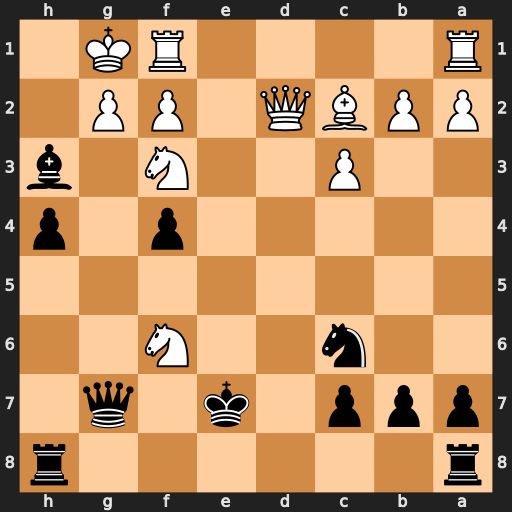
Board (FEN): r6r/ppp1k1q1/2n2N2/8/5p1p/2P2N1b/PPBQ1PP1/R4RK1
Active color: b
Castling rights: -
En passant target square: -
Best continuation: Qxg2#